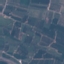
Land use / land cover class: PermanentCrop